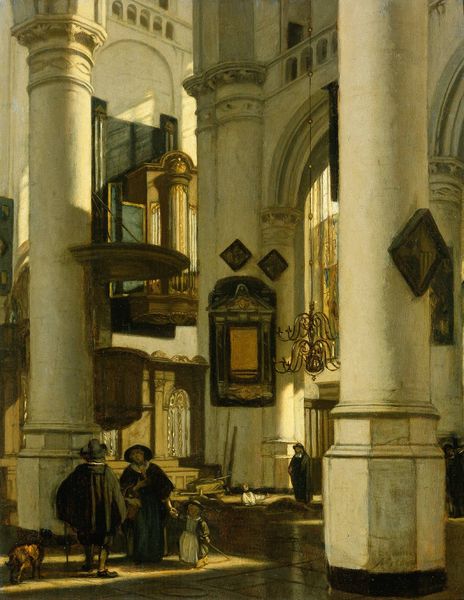
Titel: Innenraum einer protestantischen Kirche
Künstler: Emanuel de Witte
Standort: Amsterdam
Institution: Rijksmuseum
Schlagwörter: dunkel, gemälde, gott, hand, mann, schatten, umhang, weiß, gelb, grün, menschen, mädchen, ocker, braun, fenster, frankreich, frau, grau, hell, holz, hut, hüte, kleid, lampe, licht, marmor, männer, orange, paris, pfeiler, raum, schmuck, schwarz, säule, säulen, haus, hund, tier, tiere, beige, leute, jacke, wand, architektur, barock, sockel, holland, innenraum, niederlande, spiegel, öl, kirche, sonne, boden, land, gewand, mantel, innen, kind, mutter, gotik, genre, rund, stock, schiff, bilder, bogen, unterhaltung, zwei, besucher, empore, ölgemälde, arch, arches, architecture, balcony, candelabra, chandelier, church, cloaks, column, columns, fancy, hat, lamp, men, oil, people, priest, religious, sword, white, window, black, conversation, dress, figures, gold, gray, interior, meeting, painting, room, talk, talking, windows, woman, yellow, mirror, pictures, glänzend, kronleuchter, leuchter, lüster, brown, floor, innenansicht, stufen, glatt, junge, tor, galerie, halle, bögen, fussboden, schwein, sonnenstrahl, religion, balustrade, dom, blanc, strahl, mäntel, treffen, flur, altar, kathedrale, kapitell, biedermeier, gesims, orgel, wood, jäger, dienst, gotisch, kanzel, obergaden, chien, man, stone, wanderer, kirchenraum, rundbögen, messe, priester, building, girl, house, netherlands, chor, mönch, predigt, child, ballustrade, niederländer, light, entrance, basis, golden, flamand, register, steinboden, decoration, frame, gilt, klassik, shadow, coat, mother, dog, dogs, hats, schaft, glass, paintings, oktogon, clock, children, door, alltagsszene, marble, pater, basilika, day, cape, enfant, cat, intérieur, history, renaissance, temple, lisene, blendbogen, vierung, apse, cathedral, nave, pews, gate, colored, ornaments, large, shoes, epitaph, monk, wandpfeiler, eglise, medieval, ikonen, flandern, staffage, god, tableau, bildersturm, baby, dutch, pillar, spiegelnd, gros, candles, christian, protestantisch, organ, galierie, beichtstuhl, stick, open, standing, pet, realistic, mosaic, chapel, pedes, leg, tiles, epithaph, niche, pew, kanzlei, poteau, european, flemish, foyer, indoor, inside, de vitte, de witte, eckick, san redam, triforieum, warm, pillars, kirchenorgel, katholisch, lighting, rembrandt, indoors, pilgrim, nun, #hund, pulpit, amsterdam, pets, diamond, bruges, religio, r, shadowy, capes, maönner, kirchenkreuz, paining, villageois, chandellier, shafts of light, grandiose, veduten, abendsonne, abendlicht, kantel, bab, chilf, screens, \church, sunlihgt